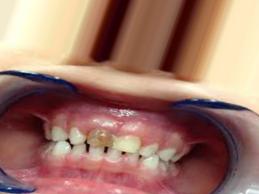
Condition: Tooth Discoloration